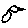
Label: bird